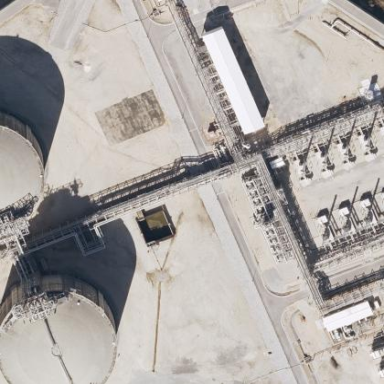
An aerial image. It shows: Industrial area used for gas-related purposes.